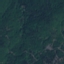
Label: Forest